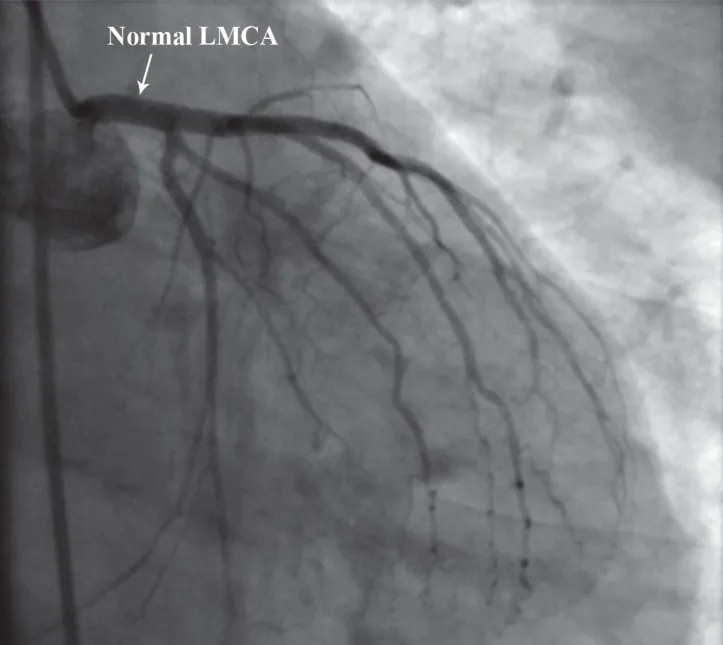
Right anterior oblique coronary angiographic view (A), showing a normal left main coronary artery (LMCA).
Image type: radiology (x_ray)